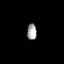
Tissue: prostate
Cell type: Myeloid cells
Senescence score: 0.7073
Nuclear area (px): 148
Mean DAPI intensity: 167.122